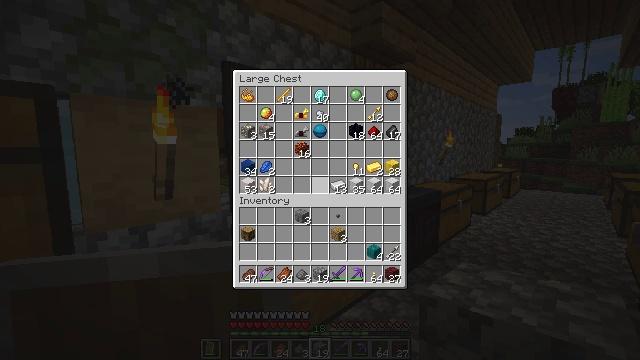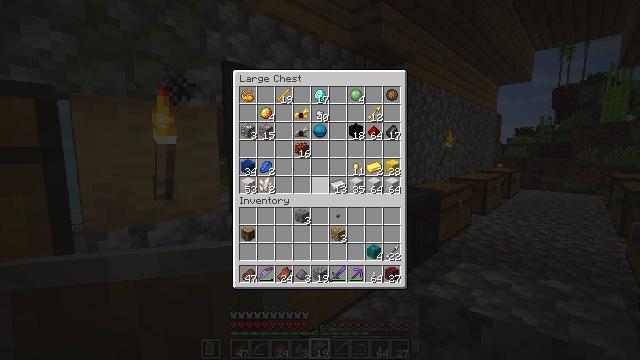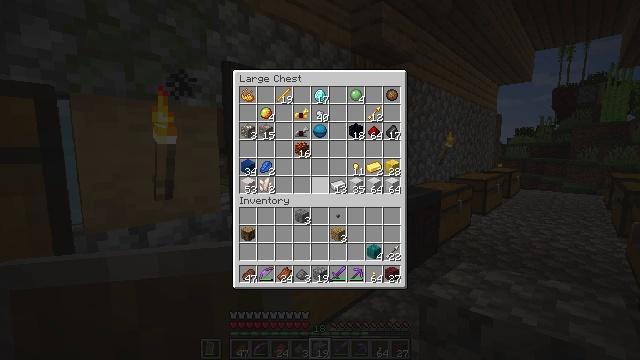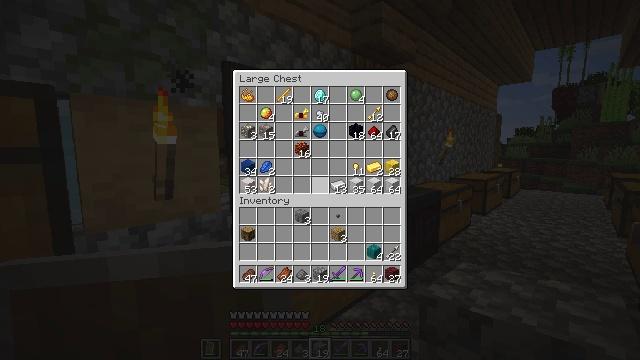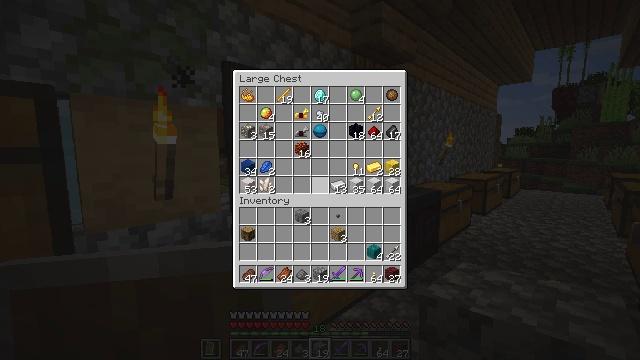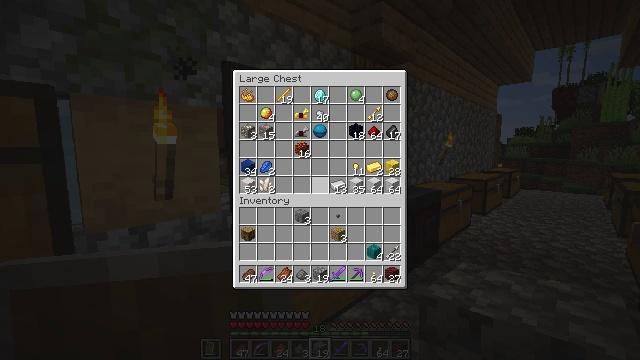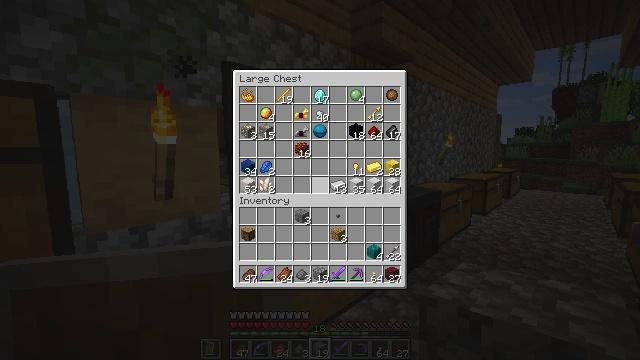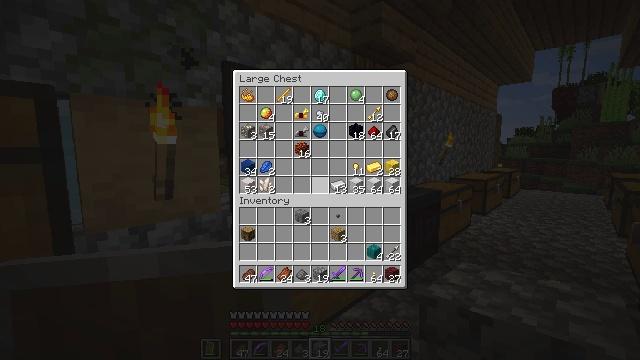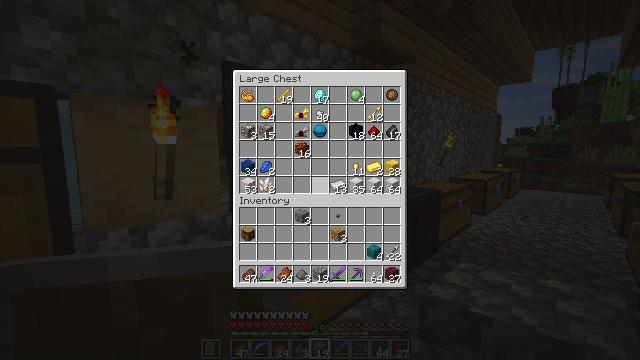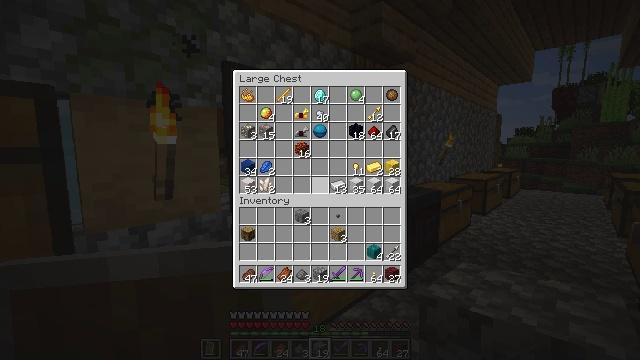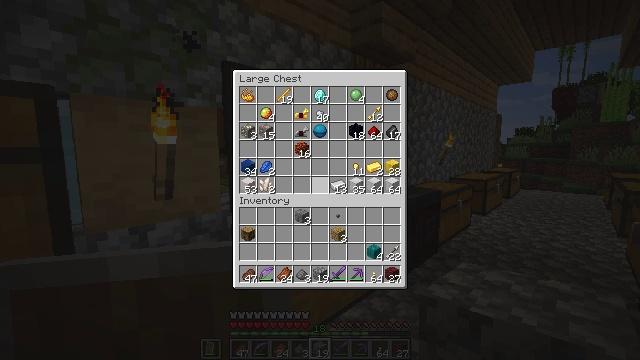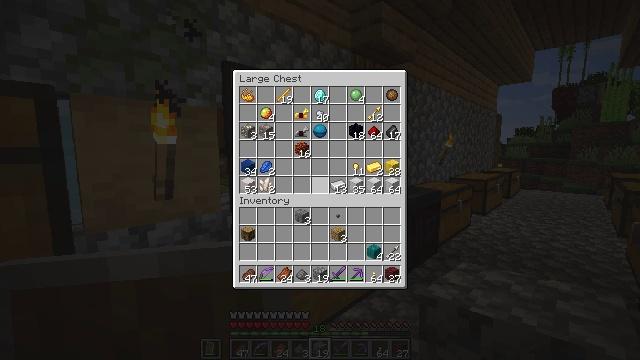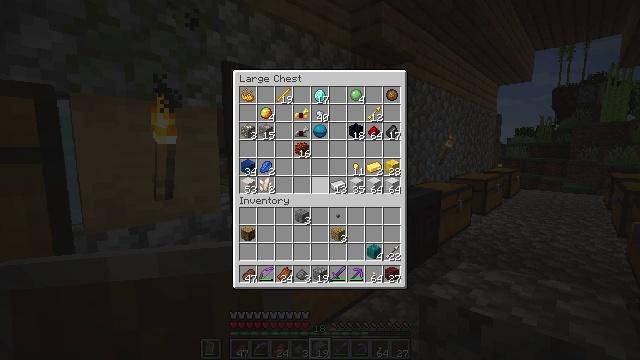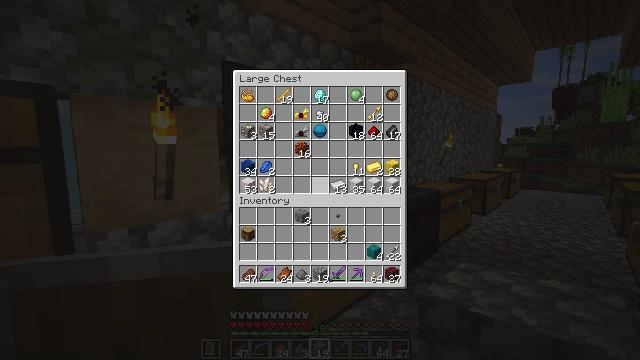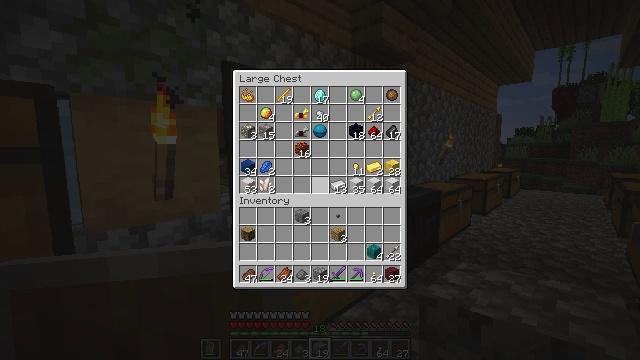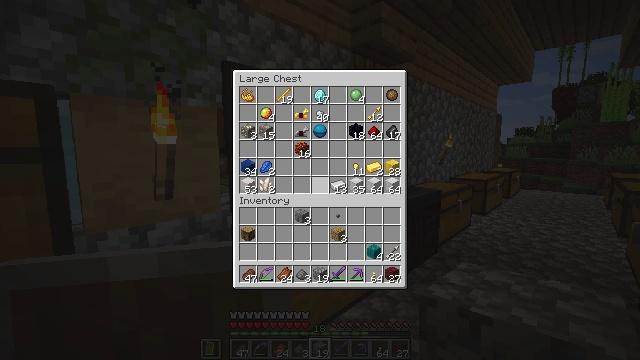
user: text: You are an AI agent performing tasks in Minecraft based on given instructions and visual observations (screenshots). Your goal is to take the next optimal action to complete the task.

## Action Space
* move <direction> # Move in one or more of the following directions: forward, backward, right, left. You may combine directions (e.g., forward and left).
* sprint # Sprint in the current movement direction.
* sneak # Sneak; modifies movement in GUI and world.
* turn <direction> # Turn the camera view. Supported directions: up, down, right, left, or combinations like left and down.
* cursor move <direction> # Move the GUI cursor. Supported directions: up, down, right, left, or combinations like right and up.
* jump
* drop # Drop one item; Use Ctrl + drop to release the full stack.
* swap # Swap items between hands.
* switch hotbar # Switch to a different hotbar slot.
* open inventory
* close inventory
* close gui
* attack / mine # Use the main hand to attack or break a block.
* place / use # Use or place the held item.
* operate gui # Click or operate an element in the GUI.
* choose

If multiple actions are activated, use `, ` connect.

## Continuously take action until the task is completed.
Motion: motion action
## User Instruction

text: Break the grass block.
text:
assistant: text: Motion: no_op
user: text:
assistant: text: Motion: no_op
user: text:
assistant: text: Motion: no_op
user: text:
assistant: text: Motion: no_op
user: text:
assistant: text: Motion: no_op
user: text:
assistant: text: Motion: no_op
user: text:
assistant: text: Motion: no_op
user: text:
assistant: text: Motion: no_op
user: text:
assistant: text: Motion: no_op
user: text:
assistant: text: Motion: no_op
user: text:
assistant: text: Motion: no_op
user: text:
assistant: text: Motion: no_op
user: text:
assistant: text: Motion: no_op
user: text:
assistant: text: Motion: no_op
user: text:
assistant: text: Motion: no_op
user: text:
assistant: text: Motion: no_op
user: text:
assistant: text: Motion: no_op
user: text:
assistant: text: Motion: no_op
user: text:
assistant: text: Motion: no_op
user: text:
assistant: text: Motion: no_op
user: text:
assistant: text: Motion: no_op
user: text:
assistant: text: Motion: no_op
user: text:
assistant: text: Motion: no_op
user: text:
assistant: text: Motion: no_op
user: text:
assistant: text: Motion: no_op
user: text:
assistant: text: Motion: no_op
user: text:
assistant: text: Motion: no_op
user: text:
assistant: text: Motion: no_op
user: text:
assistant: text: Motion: no_op
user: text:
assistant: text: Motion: no_op